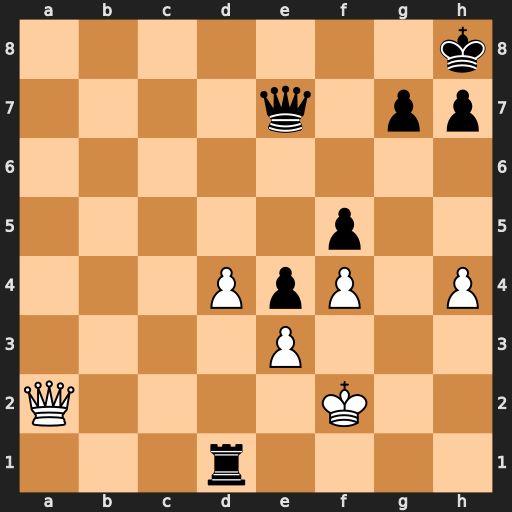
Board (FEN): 7k/4q1pp/8/5p2/3PpP1P/4P3/Q4K2/3r4
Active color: w
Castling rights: -
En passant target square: -
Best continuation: Qa8+ Qd8 Qxd8#